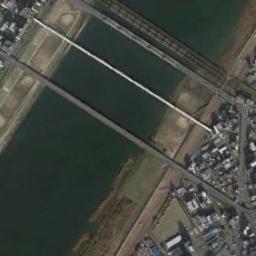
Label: bridge